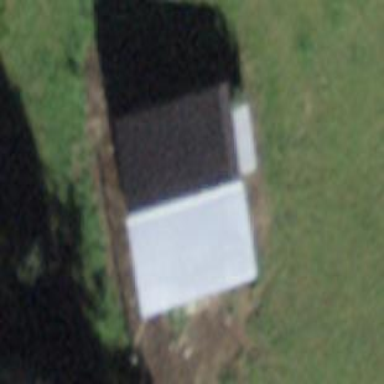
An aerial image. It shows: Barn.